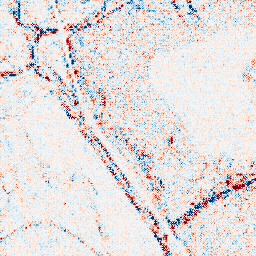
Category: wavelet
Decomposition family: wavelet_dwt
Decomposition parameters: wavelet: db2
level: 1
Upsampling method: quintic
Upsampling parameters: scale: 4
Upsampling scale: 4